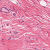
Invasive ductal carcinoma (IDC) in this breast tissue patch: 0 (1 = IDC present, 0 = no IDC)